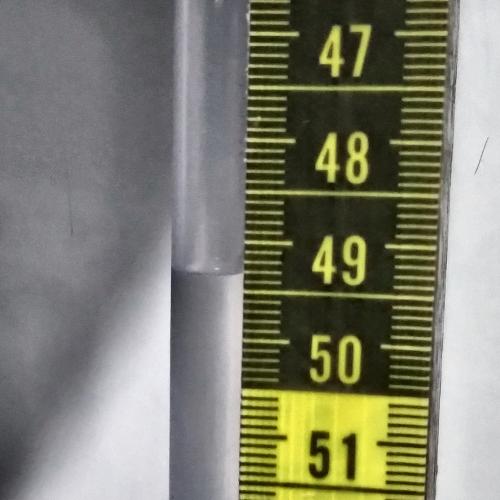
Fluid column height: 49.3 cm